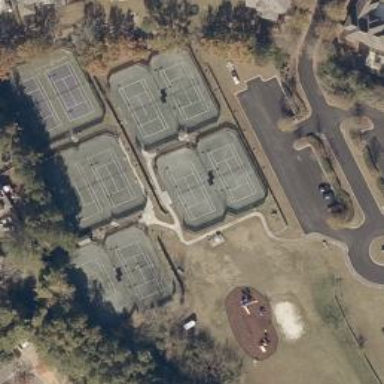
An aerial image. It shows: Tennis court on pitch designated for leisure land.